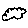
Label: cloud